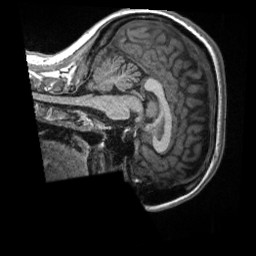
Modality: T1w
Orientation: sagittal
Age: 32
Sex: female
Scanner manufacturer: siemens
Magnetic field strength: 3 T
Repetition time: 2.3 s
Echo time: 0.00288 s